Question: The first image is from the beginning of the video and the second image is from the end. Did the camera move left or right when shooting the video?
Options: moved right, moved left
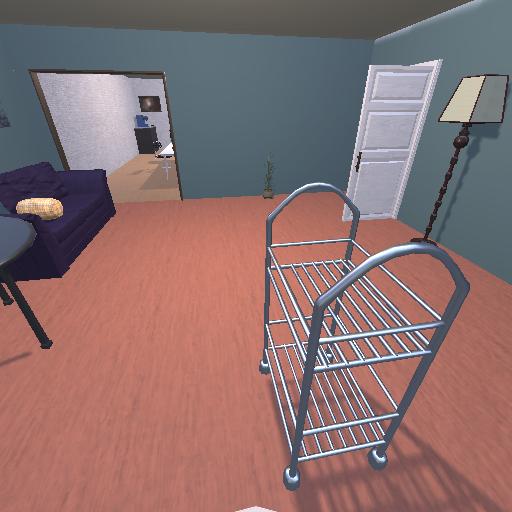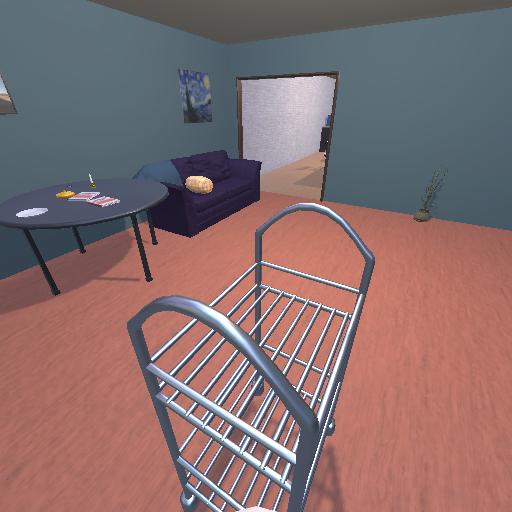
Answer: moved right